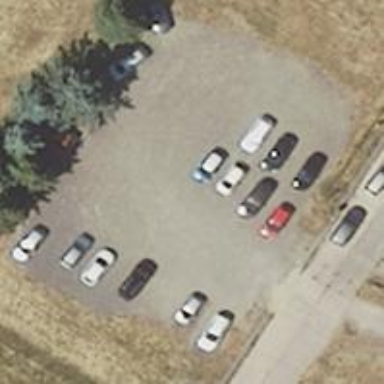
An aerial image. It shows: Parking area.